五年级 · 立体几何学
如图, 3 名同学分别用 8 个体积是 $1 \mathrm{~cm}^{3}$ 的正方体测量了 3 个透明玻璃盒的容积, 哪个玻璃盒的容积最大？（）

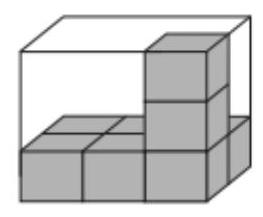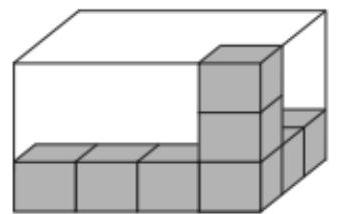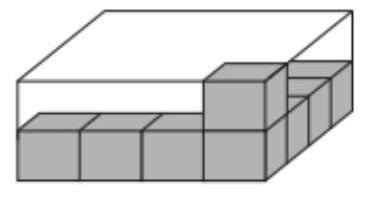
A.

B.
C.

答案: B
解析: 解B

【分析】正方体的体积为 $1 \mathrm{~cm}^{3}$, 则正方体的棱长为 $1 \mathrm{~cm}$, 据此求出每个玻璃盒的长、宽、高, 再根据长方体的体积 $=$ 长 $\times$ 宽 $\times$ 高求出玻璃盒的容积, 最后比较大小。

【详解】A. $3 \times 2 \times 3$

$=6 \times 3$

$=18\left(\mathrm{~cm}^{3}\right)$

B. $4 \times 3 \times 3$

$=12 \times 3$

$=36\left(\mathrm{~cm}^{3}\right)$

C. $4 \times 4 \times 2$
$=16 \times 2$

$=32\left(\mathrm{~cm}^{3}\right)$

因为 $36 \mathrm{~cm}^{3}>32 \mathrm{~cm}^{3}>18 \mathrm{~cm}^{3}$, 所以 $\mathrm{B}$ 玻璃盒的容积最大。

故答案为: B

【点睛】掌握长方体体积的计算方法是解答题目的关键。